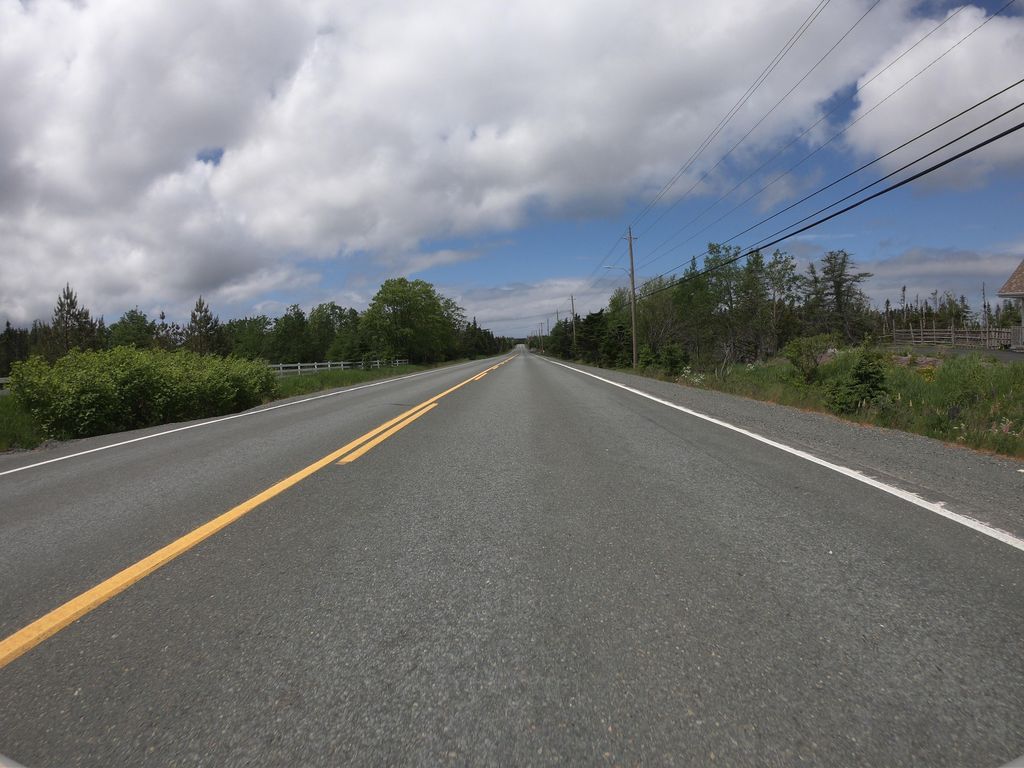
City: st_johns